Question: I am trying to draw spheres in a 3D OpenGL canvas with JOGL using the following GLUT-Method:
'''
GLUT glut = new GLUT();
glut.glutSolidSphere(radius, stacks, slices);
'''
The size is defined by the 'radius'-attribute and the position with
'''
gl.glTranslatef(posX, posY, posZ);
'''
In my scenario, I am drawing 3 identical spheres with different x-coordinates. I expected to get 3 spheres with the same size and the same y- and z-coordinates, but instead I am getting this (I also applied some light and colour-settings but I don't think that this is related to the issue):

Not only the radius of the spheres has resulted differently, but also their z-position varies. The first sphere is drawn as expected, but the second and the third become smaller and they are positioned behind the previous ones on the z-axis.
I have no clue of what could have caused this behaviour... My idea is that it could have something to do with OpenGL-states..
Can anyone enlighten me?
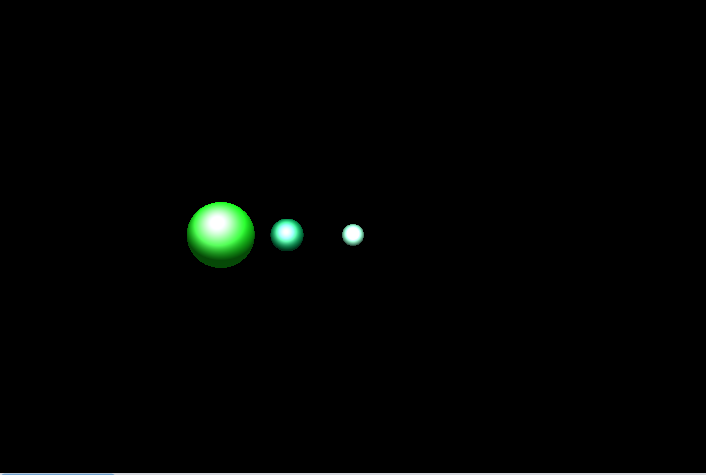
Answer: A little bit of research revealed the answer:
the method
'''
gl.glTranslate(posX,posY,posZ);
'''
shifts the matrix based on the position of the previous matrix, because both of them are multiplicated with each other, which causes those bizarre values.
The solution is reloading the identity in order to reset the matrix to the default state by calling the following method:
'''
gl.glLoadIdentity();
gl.glTranslate(posX,posY,posZ);
'''
This is the result:

This <URL> helped me with finding the answer